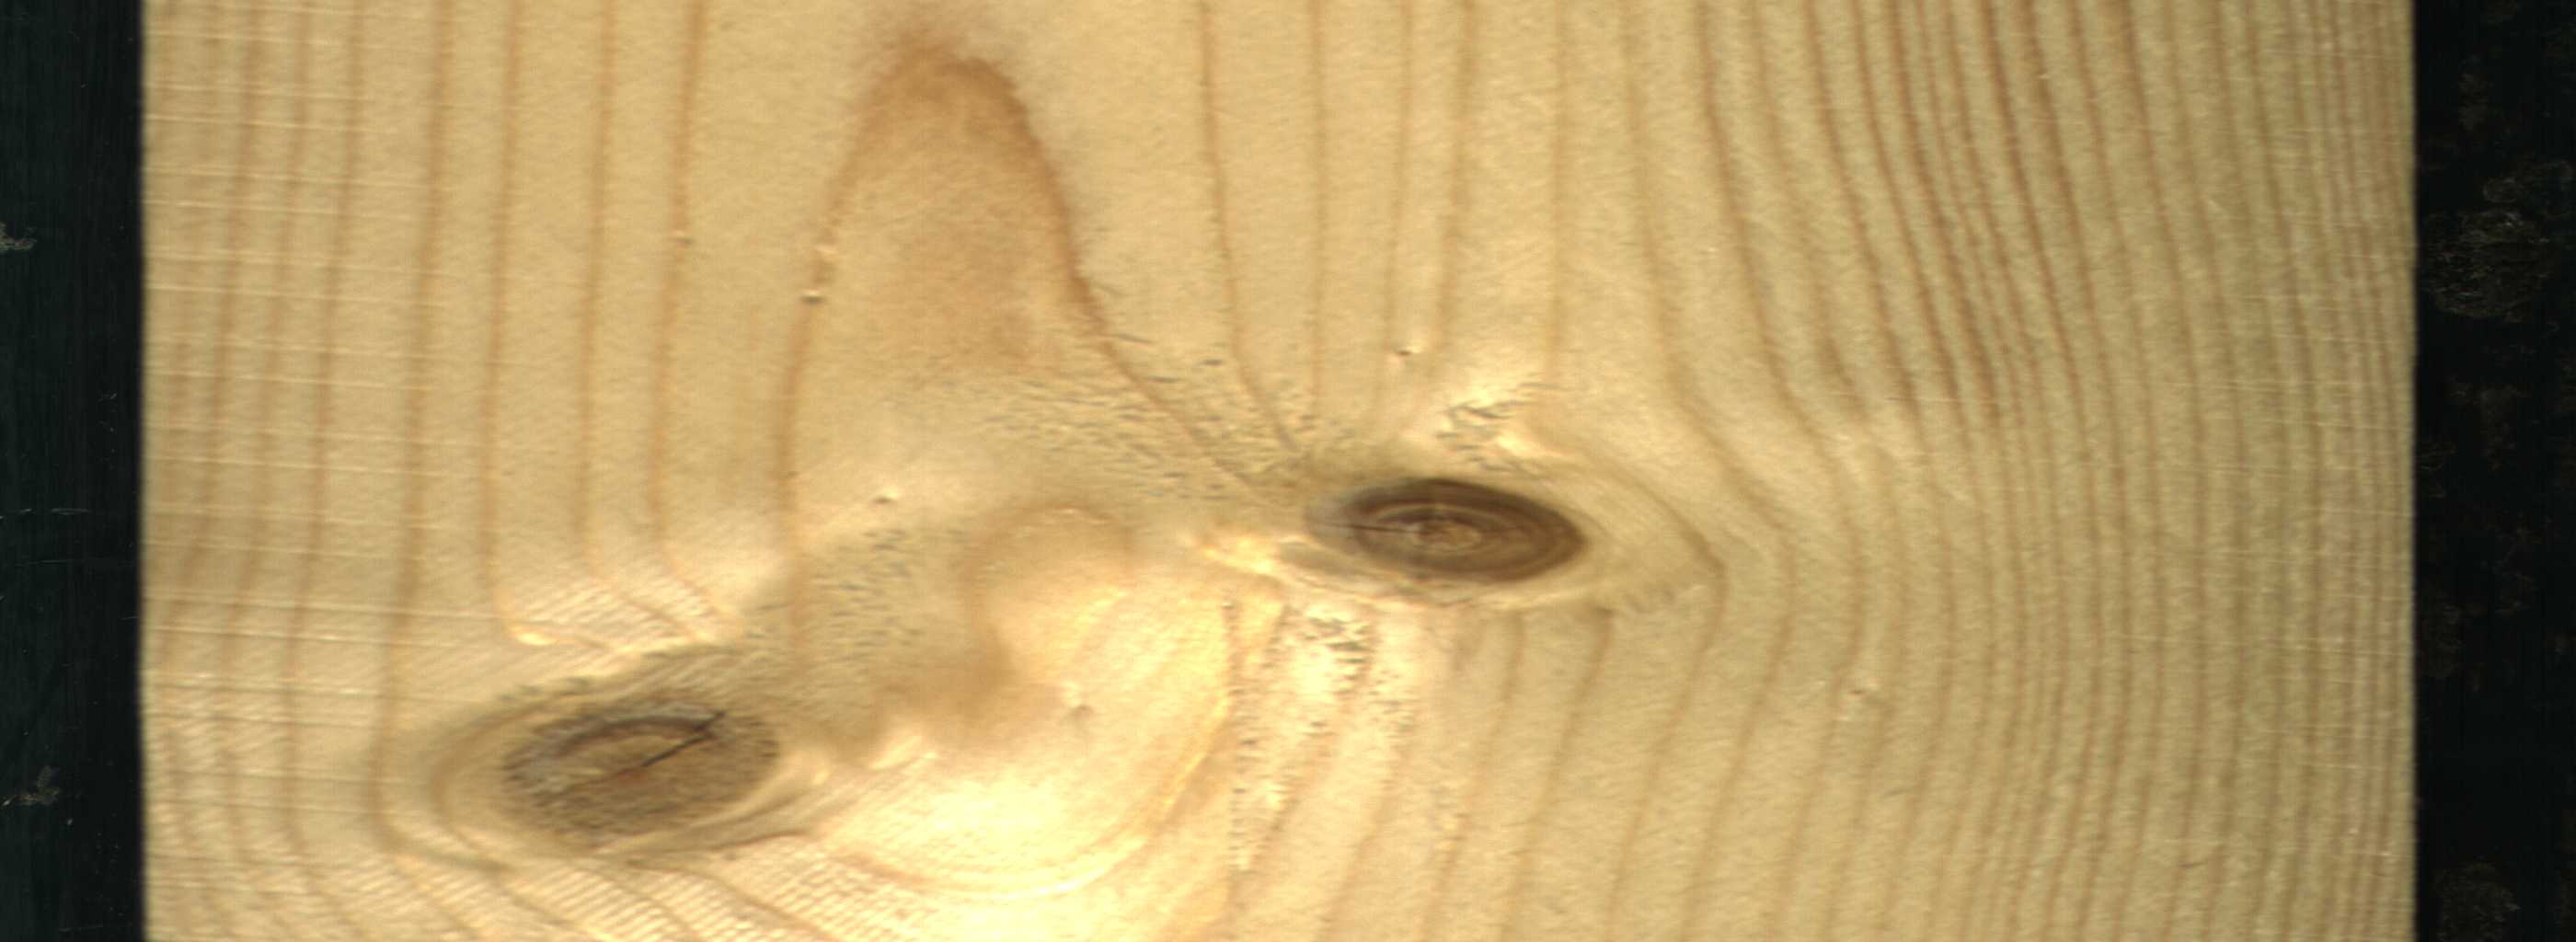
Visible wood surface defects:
knot_with_crack
Live_Knot